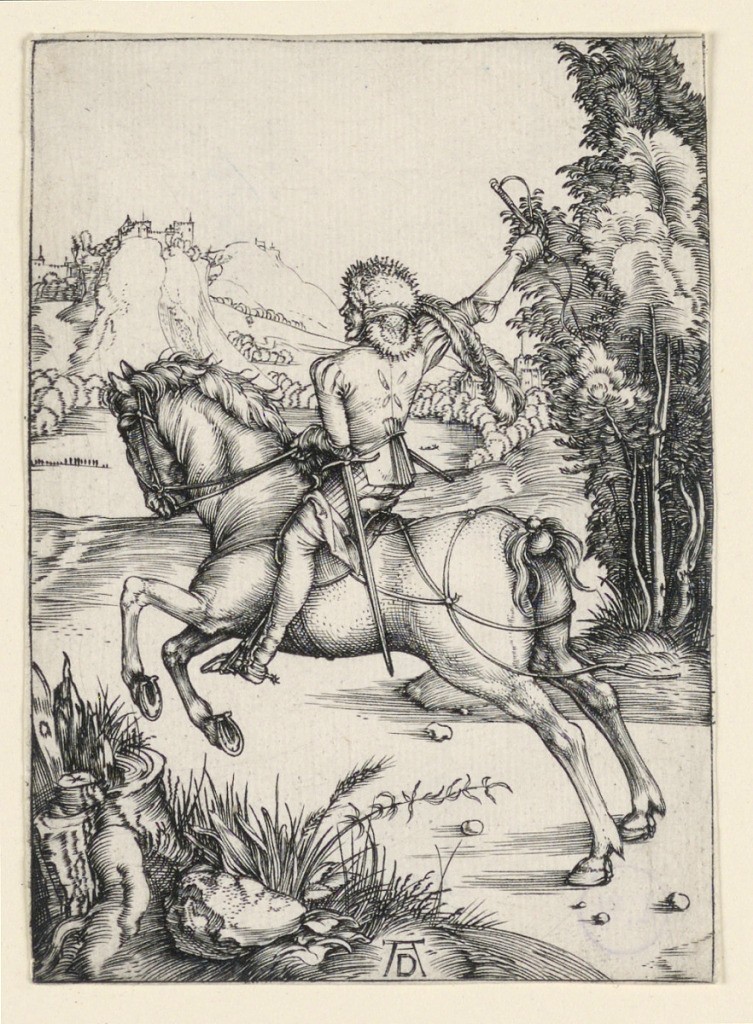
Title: The Little Rider
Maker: Albrecht Dürer, German, 1471–1528
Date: ca. 1496
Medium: Engraving on laid paper
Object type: print
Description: Vertical rectangle. A man on horseback is show galloping toward the left. He has his sword at his left side and carries a whip in his raised right hand. A mountain is seen in the distance, to the left: trees to the right.